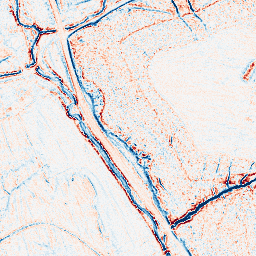
Category: edge_preserving
Decomposition family: anisotropic_diffusion
Decomposition parameters: iterations: 10
kappa: 10
gamma: 0.1
Upsampling method: cubic_catmull_rom
Upsampling parameters: scale: 4
Upsampling scale: 4